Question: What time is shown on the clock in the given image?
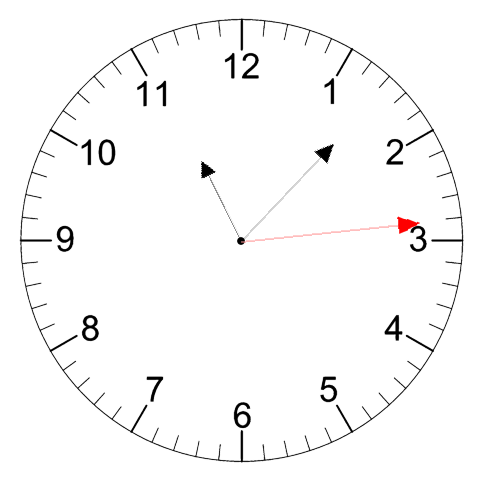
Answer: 11:07:14